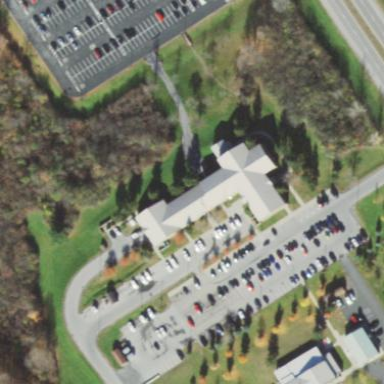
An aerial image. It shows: Police building.